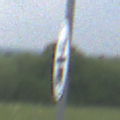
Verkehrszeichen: EndeMautpflicht
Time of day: Midday
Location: Outdoor (RoadRail)
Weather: PartlyCloudy
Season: NotSpecified
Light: Natural